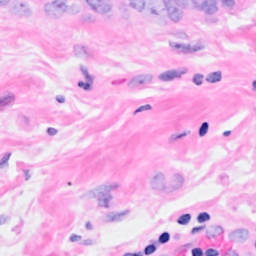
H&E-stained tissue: Breast